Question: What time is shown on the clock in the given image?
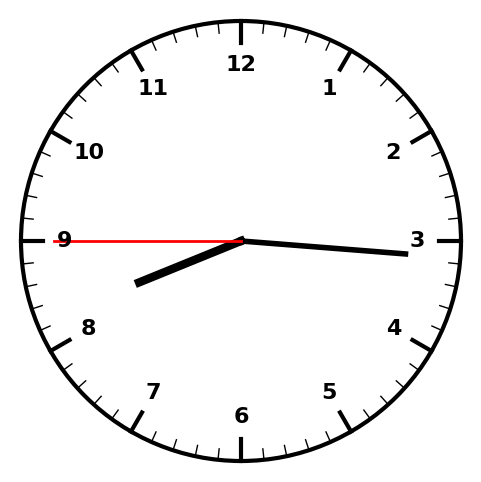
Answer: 08:15:45